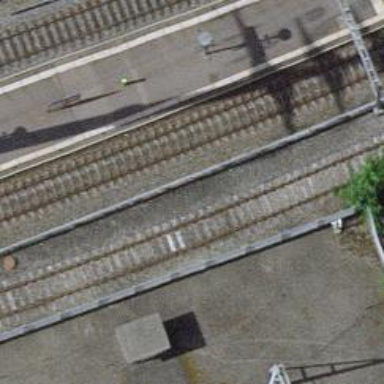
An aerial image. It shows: Disused railway yard with one track.